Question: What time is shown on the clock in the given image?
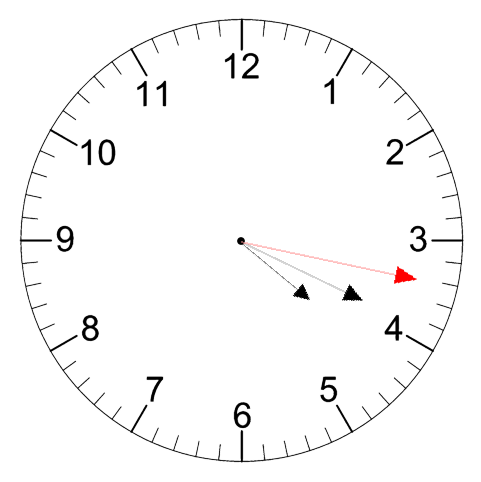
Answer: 04:19:17